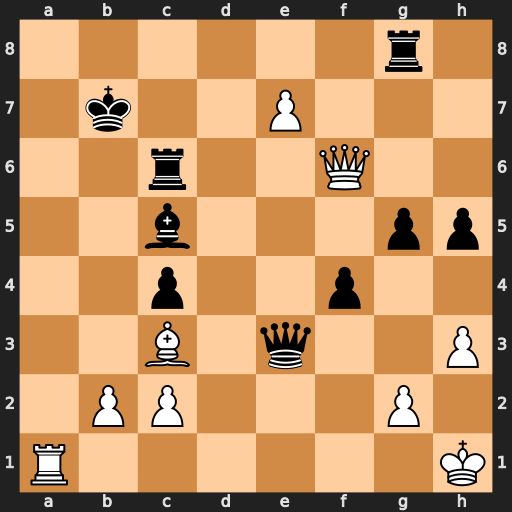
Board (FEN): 6r1/1k2P3/2r2Q2/2b3pp/2p2p2/2B1q2P/1PP3P1/R6K
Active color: w
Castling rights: -
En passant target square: -
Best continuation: Qf7 Qxe7 Qxg8